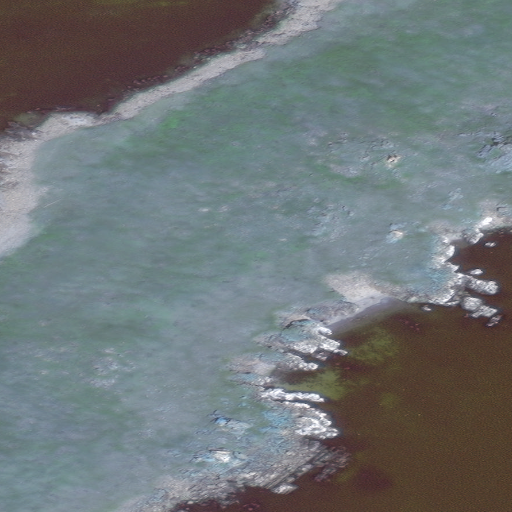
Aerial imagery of island in Alaska named South Punuk Island containing only unknown